Question: I would like to detect if user has clicked the 'maximize' button:

In tkInter of course, but I don't know how.
I have tried searching through StackOverflow, The Web & tkInter documents(mostly effbot's tkinterbook), but have not found anything related to what I am trying to get.
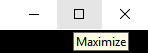
Answer: There is a good way to does it using '.bind()', so let's get started!
As we know, we can maximize the window using the command '.state('zoomed')'.
'''
root.state('zoomed')
'''
And we can get whatever window event by '.bind("<Configure>", my_function)'
So we can create create a simple function that catches a maximize window event, not necessarily a event by click, but it works.
Here's an example:
'''
import tkinter
def window_event(event):
if root.state() == 'zoomed':
print("My window is maximized")
if __name__ == '__main__':
root = tkinter.Tk()
root.title("Maximized")
root.bind("<Configure>", window_event)
root.mainloop()
'''
'''
import tkinter
def window_event(event):
if root.state() == 'zoomed':
print("My window is maximized")
#GET A NORMAL WINDOW EVENT
#You can easily do this by a conditional statement, but remember if you even move the window position,
#this conditional statement will be true, because move the window is a window event
if root.state() == 'normal':
print("My window is normal")
if __name__ == '__main__':
root = tkinter.Tk()
root.title("Window")
root.geometry("620x480")
root.bind("<Configure>", window_event)
root.mainloop()
'''
---
'''
import tkinter
count = 0
def window_event(event):
global count
if root.state() == 'zoomed':
print("My window is maximized")
count = 0
if root.state() == 'normal' and count < 1:
print("My window is normal")
count +=1
if __name__ == '__main__':
root = tkinter.Tk()
root.title("Window")
root.geometry("620x480")
root.bind("<Configure>", window_event)
root.mainloop()
'''
---
Take a look at this links, they are another way to work with Python GUI:
- <URL>